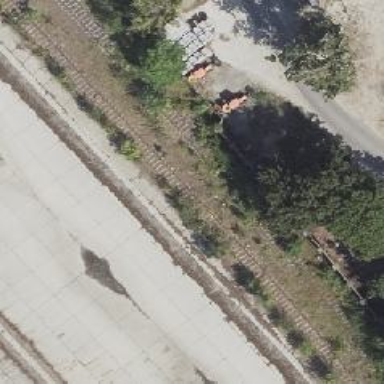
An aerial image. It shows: Railway yard in service.